Question: I have built a powershell script ( ) which sets window to "" mode .
I run the script via :
'Get-WindowByTitle *emul* | Set-TopMost'
-
When I program in 'Eclipse/Androidstudio' - I want the emulator to be always in front. so the script is looking for all windows which has title like 'emul' ('"emulator.exe"') and sets it to always on top.
Okay.
But now I want to do it for every window without changing the script.
How will I chose the window ? by mouse cursor (hover only). ()
How can I select the 'title' of a window which has the mouse cursor on it ? (the window have to be active)
Example :
looking at :

I want to get 'MyChromeBrowserTitle' although it is in the background , ( and notepad is in front). it should return chrome's title because the cursor is at the chrome window.
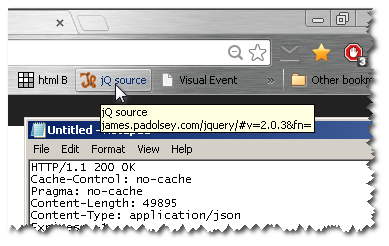
Answer: The following might not be the best way of doing this, and it won't work for the Explorer windows as Explorer is running the desktop + some specific folder explorer windows. However it works for the rest.
'''
Add-Type -TypeDefinition @"
using System;
using System.Runtime.InteropServices;
public class Utils
{
public struct RECT
{
public int Left;
public int Top;
public int Right;
public int Bottom;
}
[DllImport("user32.dll")]
public static extern bool GetWindowRect(
HandleRef hWnd,
out RECT lpRect);
}
"@
Add-Type -AssemblyName System.Windows.Forms
$p = [Windows.Forms.Cursor]::Position
Get-Process | %{
if ($_.MainWindowHandle)
{
$o = New-Object -TypeName System.Object
$href = New-Object -TypeName System.RunTime.InteropServices.HandleRef -ArgumentList $o, $_.MainWindowHandle
$rect = New-Object utils+RECT
[Void][Utils]::GetWindowRect($href, [ref]$rect)
if ($p.X -ge $rect.Left -and $p.X -le $rect.Right -and
$p.Y -ge $rect.Top -and $p.Y -le $rect.Bottom
)
{
$_.MainWindowTitle
}
}
}
'''
As I'm running Powershell V3, the code above worked for me.
I tried setting 'Set-StrictMode -Version 2' so we're running the same version.
The following works for me in V2:
'''
$def = @'
public struct RECT
{
public int Left;
public int Top;
public int Right;
public int Bottom;
}
[DllImport("user32.dll")]
public static extern bool GetWindowRect(
HandleRef hWnd,
out RECT lpRect);
'@
Add-Type -MemberDefinition $def -Namespace Utils -Name Utils
Add-Type -AssemblyName System.Windows.Forms
$p = [Windows.Forms.Cursor]::Position
Get-Process | %{
if ($_.MainWindowHandle)
{
$o = New-Object -TypeName System.Object
$href = New-Object -TypeName System.RunTime.InteropServices.HandleRef -ArgumentList $o, $_.MainWindowHandle
$rect = New-Object Utils.Utils+RECT
[Void][Utils.Utils]::GetWindowRect($href, [ref]$rect)
if ($p.X -ge $rect.Left -and $p.X -le $rect.Right -and
$p.Y -ge $rect.Top -and $p.Y -le $rect.Bottom
)
{
$_.MainWindowTitle
}
}
}
'''